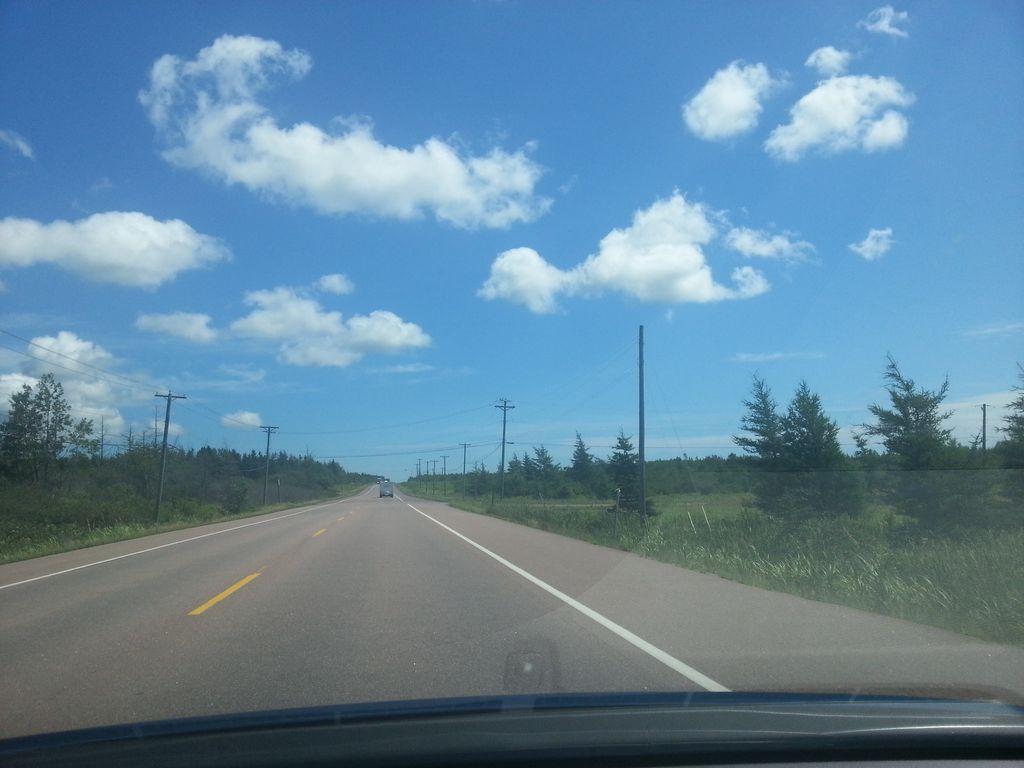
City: charlottetown